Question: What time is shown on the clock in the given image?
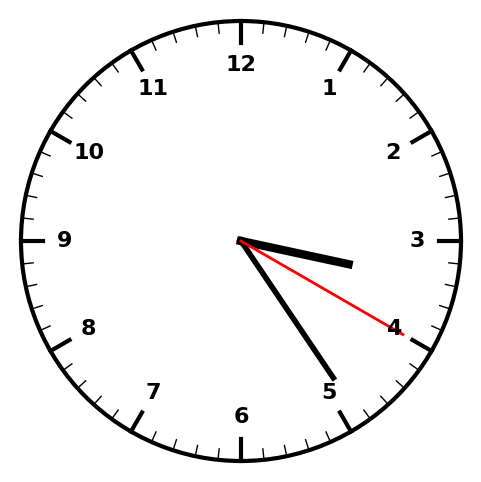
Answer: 03:24:20